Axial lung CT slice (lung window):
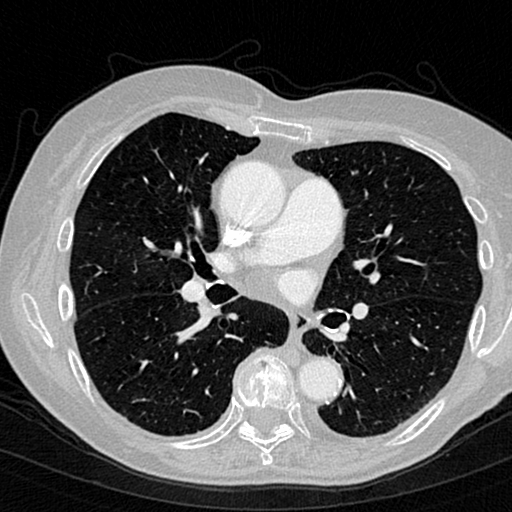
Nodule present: no